Question: I'd like to change a 3D array of integers into a 'SymPy' matrix of rationals. I know that I should use 'Sympy' ('Rational' and 'Matrix') but I don't know how to do it.
For example,
'''
[[[2, 1], [1, 3], [3, 2]], [[4, 3], [5, 2], [0, 1]]]
'''
should become
'''
2 1/3 3/2
4/3 5/2 0
'''
A Picture of how it should look:

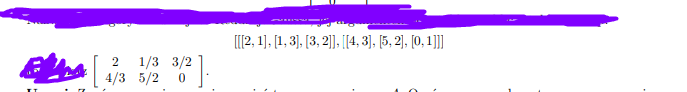
Answer: A convenient way is to <URL> as follows:
'''
from sympy import Matrix, S
a = [[[2, 1], [1, 3], [3, 2]], [[4, 3], [5, 2], [0, 1]]]
m, n = len(a), len(a[0])
b = Matrix(m, n, lambda i, j: S(a[i][j][0])/a[i][j][1])
'''
The above is assuming the array is a nested Python list. If it was a NumPy 3D array, one can do
'''
from sympy import Matrix, S
import numpy as np
a = np.array([[[2, 1], [1, 3], [3, 2]], [[4, 3], [5, 2], [0, 1]]])
m, n, _ = a.shape
b = Matrix(m, n, lambda i, j: S(a[i, j, 0])/a[i, j, 1])
'''
Note about 'S(x)/y' versus 'Rational(x, y)': the former is division preceded by converting 'x' into a SymPy object. (See <URL>
This makes a rational out of any kind of integer-looking inputs. 'Rational(x, y)' is a direct construction of a Rational object, which is fine with Python integers as inputs but has an issue with 'np.int64' datatype. For this reason, 'Rational(a[i, j, 0], a[i, j, 1])' would not work in the second snippet. (Possibly a SymPy bug.)